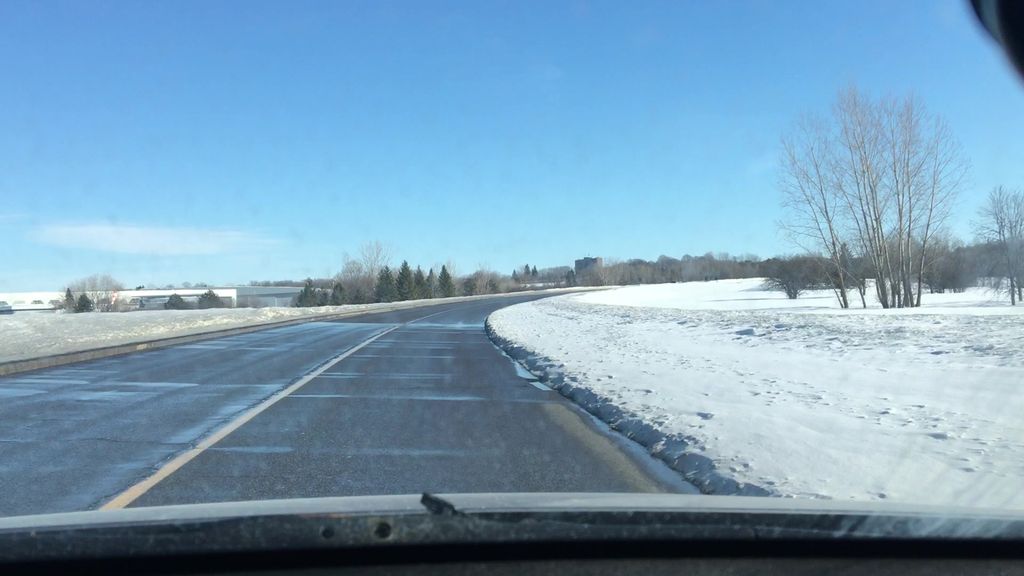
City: ottawa-gatineau